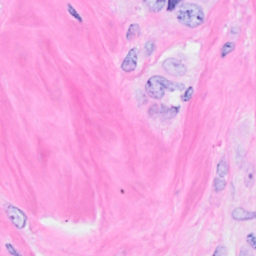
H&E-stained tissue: Breast